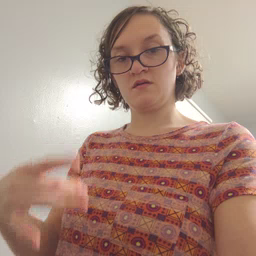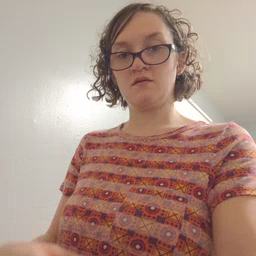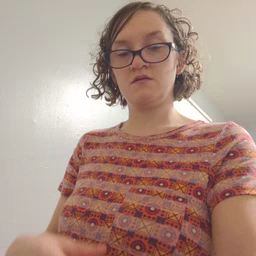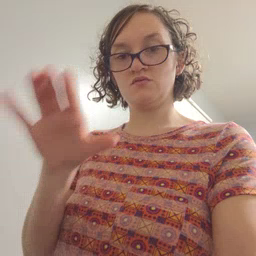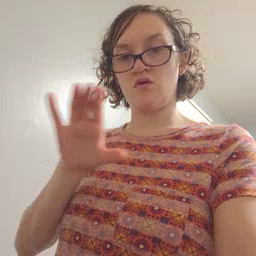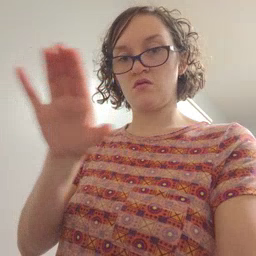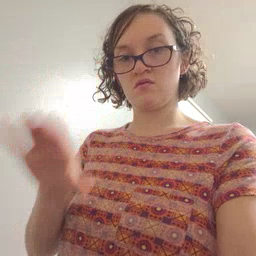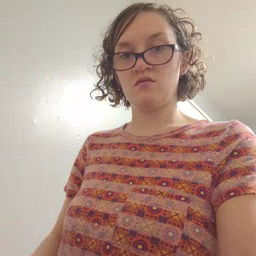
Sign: chocolate